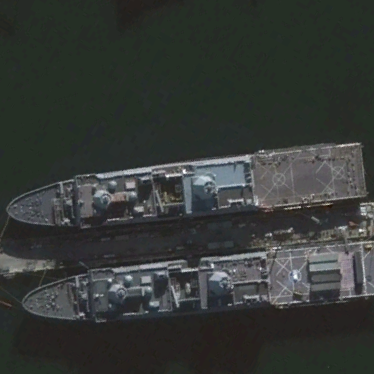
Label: combat